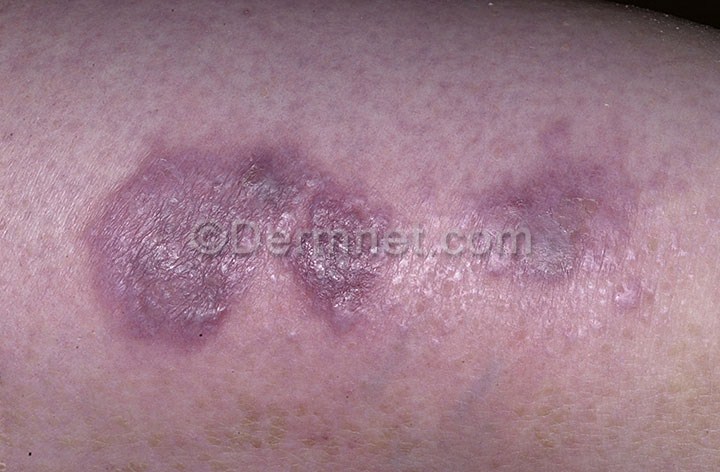
Disease: Nail Fungus and other Nail Disease